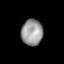
Tissue: lung
Cell type: Endothelial cells
Senescence score: 0.5537
Nuclear area (px): 550
Mean DAPI intensity: 152.818